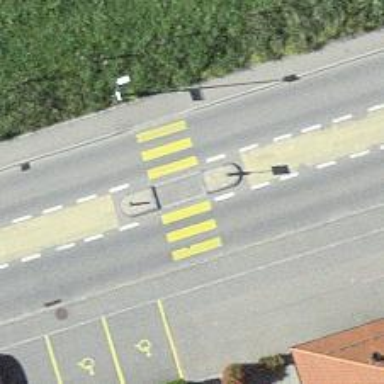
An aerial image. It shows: Uncontrolled zebra crossing on the road.